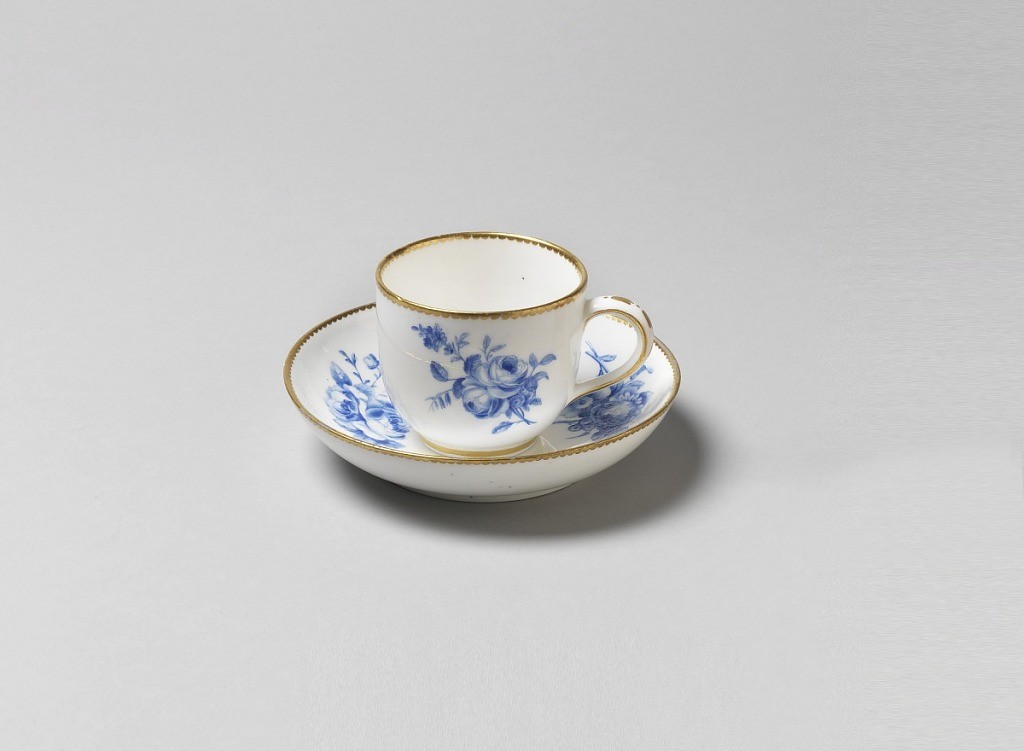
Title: Cup and Saucer (One of a Pair)
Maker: Sèvres Porcelain Manufactory, French, established 1756
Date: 1772–1773
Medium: soft paste porcelain, vitreous enamel, gold
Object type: cup and saucer
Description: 1942-25-20-a,c: Cup and saucer with blue floral decoration. Gildin...;     1942-25-20-b,d: Cup and saucer with blue floral decoration. Gildin...